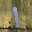
Label: 1